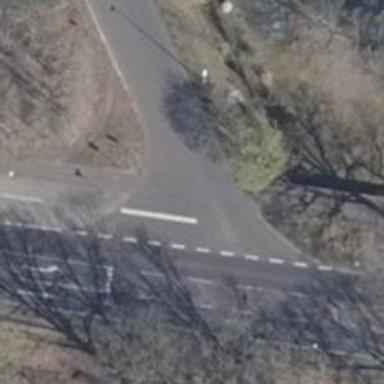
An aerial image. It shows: Road with stop sign.